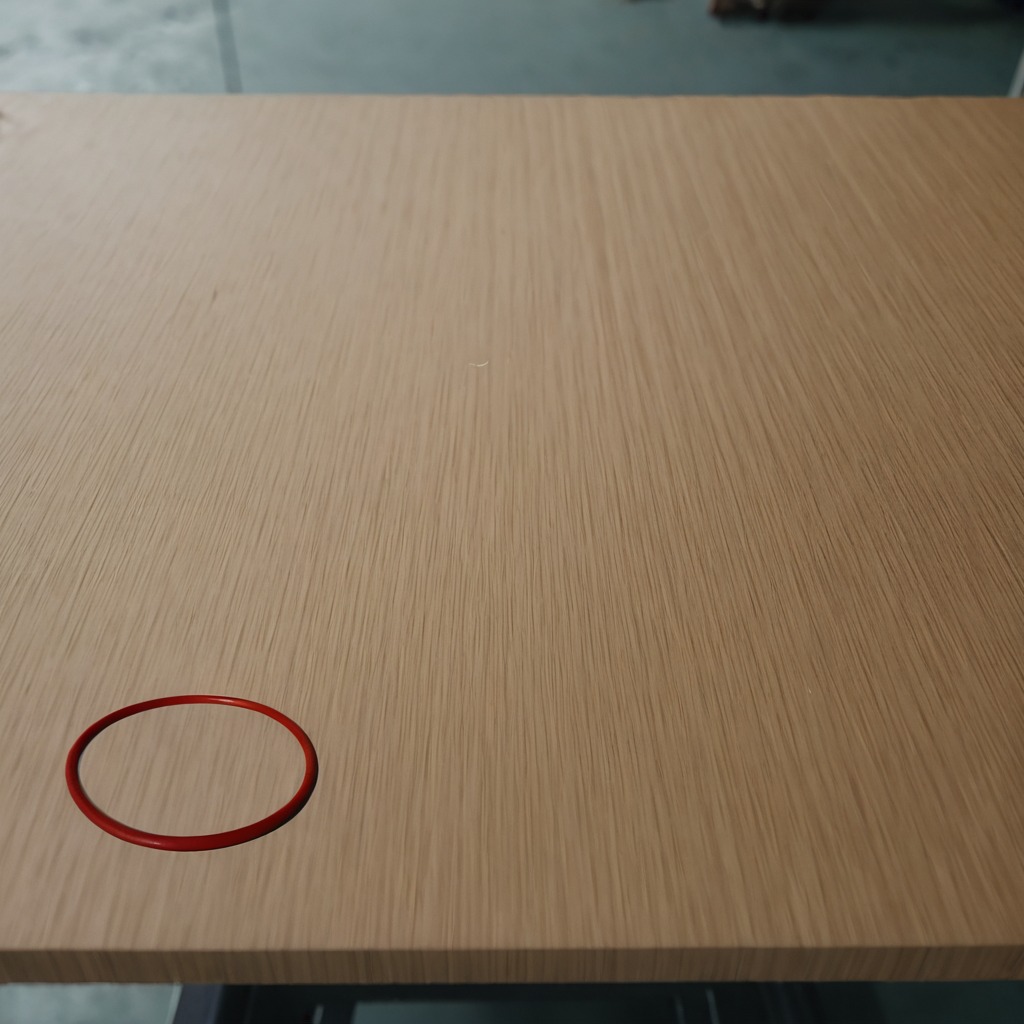
A rubber O-ring is lying on the workbench inside a coastal fishing gear workshop.